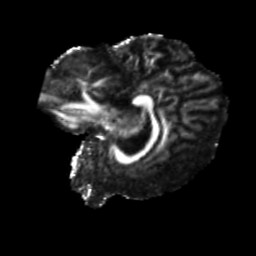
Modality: FA
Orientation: sagittal
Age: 36
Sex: female
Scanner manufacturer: siemens
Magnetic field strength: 3 T
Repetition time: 5.25 s
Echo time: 0.08 s